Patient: sex M, age 74
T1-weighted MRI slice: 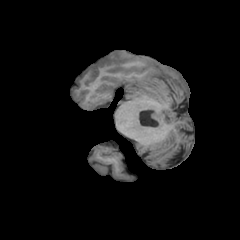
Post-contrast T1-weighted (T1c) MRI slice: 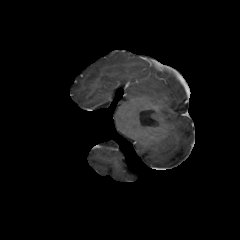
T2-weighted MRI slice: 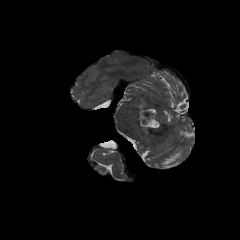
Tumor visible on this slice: no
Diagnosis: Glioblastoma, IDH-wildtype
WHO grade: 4